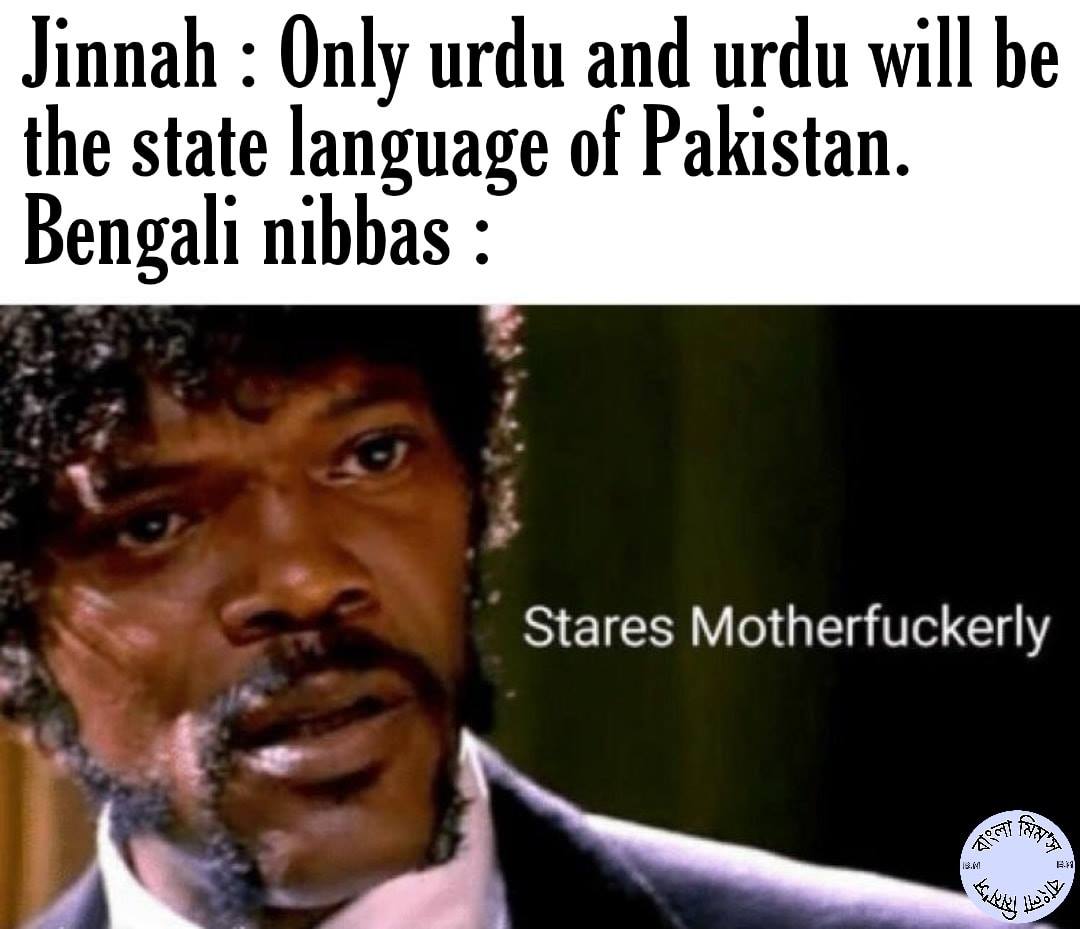
Caption: Jinnah : Only urdu and urdu will be the state language of Pakistan.     Bengali nibbas :     Stares Motherfuckerly
Label: non-hate